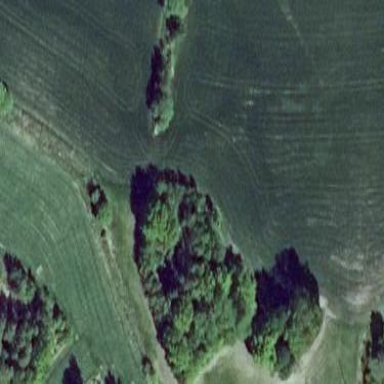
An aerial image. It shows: Beautiful woodland area.